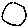
Label: circle